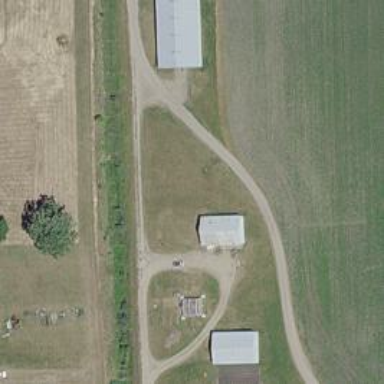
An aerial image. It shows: Farmyard area.